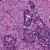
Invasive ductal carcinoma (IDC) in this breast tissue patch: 1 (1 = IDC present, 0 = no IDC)